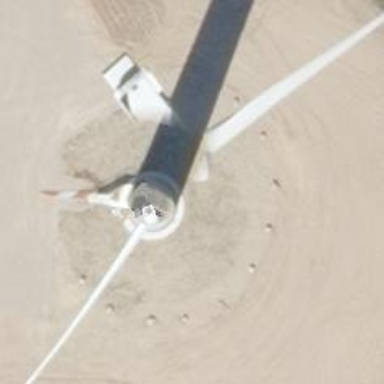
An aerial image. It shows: Wind power generator with horizontal axis wind turbine manufactured by Vestas.